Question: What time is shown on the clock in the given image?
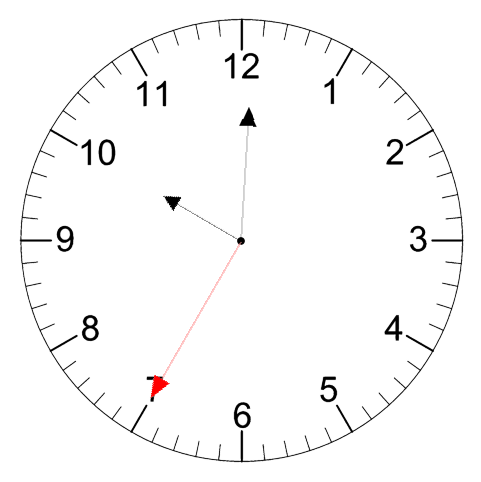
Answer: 10:00:35